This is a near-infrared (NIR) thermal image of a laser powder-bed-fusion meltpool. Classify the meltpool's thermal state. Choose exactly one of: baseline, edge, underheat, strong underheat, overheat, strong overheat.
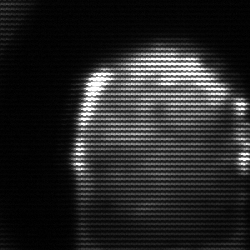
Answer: baseline